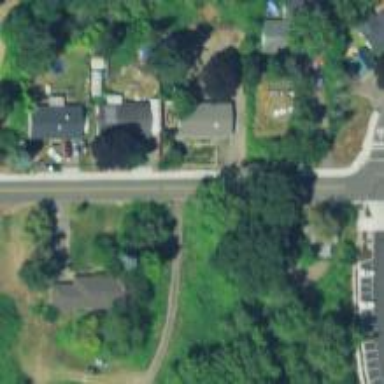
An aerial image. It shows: Residential road with asphalt surface and sidewalk on the left.